Question: In my JSP page I have a select box
'''
<select id="subjectArea" name="subjectArea" class="inputstyle">
<option value="choose"><s:text name="global.generic_feed_target_choose" /></option>
<option value="subjArea">Subject Area</option>
</select>
'''
Its CSS is
'''
select.inputstyle{
width: 177px !important;
height: 26px !important;
margin-top: 5px !important;
direction: rtl !important;
}
'''
But the problem is, the options in the select box is also right aligned.

I want the options to be aligned in the left. How can I do that?
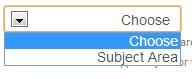
Answer: Do you need something like this? If yes than use 'text-align: left;' to align the text in the option box to left, if you are looking for something else, than please let me know as your question is not very clear
<URL>
'''
select.inputstyle{
width: 177px !important;
height: 26px !important;
margin-top: 5px !important;
direction: rtl !important;
text-align: left;
}
'''
> Note: You are not closing the 'name' attribute -> 'name="subjectArea"'